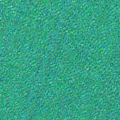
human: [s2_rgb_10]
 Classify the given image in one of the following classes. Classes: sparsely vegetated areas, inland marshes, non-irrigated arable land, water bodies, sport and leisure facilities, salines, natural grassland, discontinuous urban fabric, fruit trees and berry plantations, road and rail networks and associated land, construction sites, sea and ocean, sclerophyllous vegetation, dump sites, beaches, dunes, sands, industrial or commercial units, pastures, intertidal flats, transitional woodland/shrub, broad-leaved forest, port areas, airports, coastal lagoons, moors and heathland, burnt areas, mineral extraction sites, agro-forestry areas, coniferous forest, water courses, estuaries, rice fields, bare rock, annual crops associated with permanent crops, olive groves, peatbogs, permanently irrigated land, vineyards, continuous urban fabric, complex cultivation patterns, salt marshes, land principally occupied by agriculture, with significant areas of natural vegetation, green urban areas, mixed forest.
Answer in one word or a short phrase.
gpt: sea and ocean